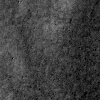
Atmospheric dust classification: not_dusty